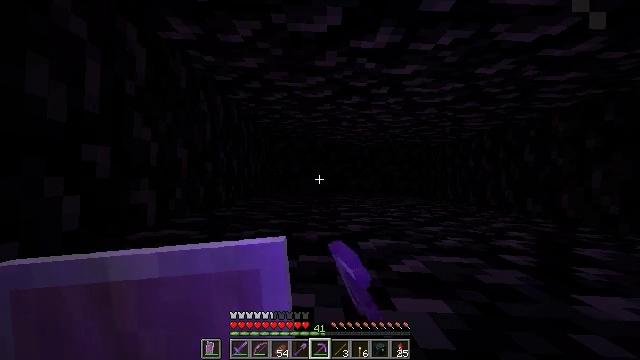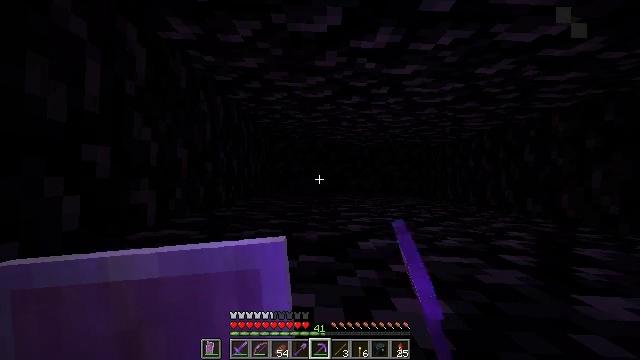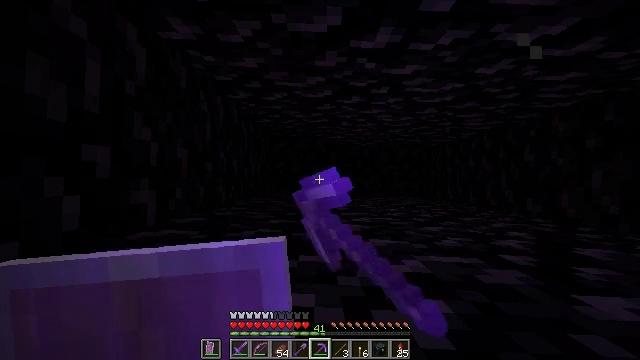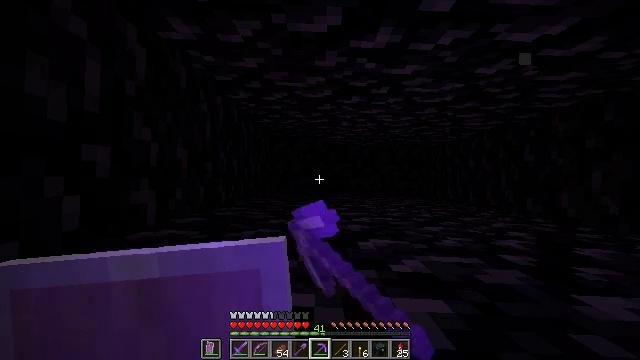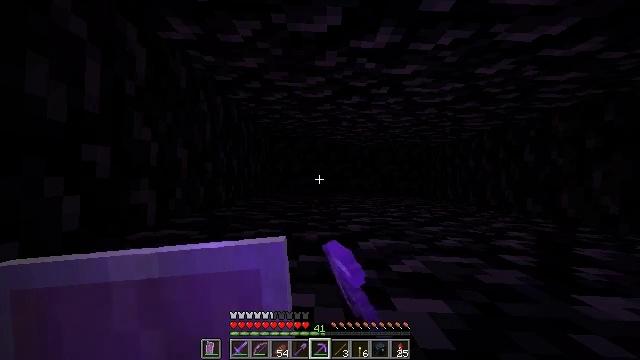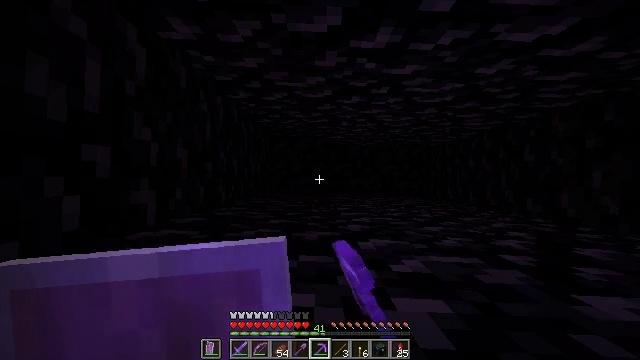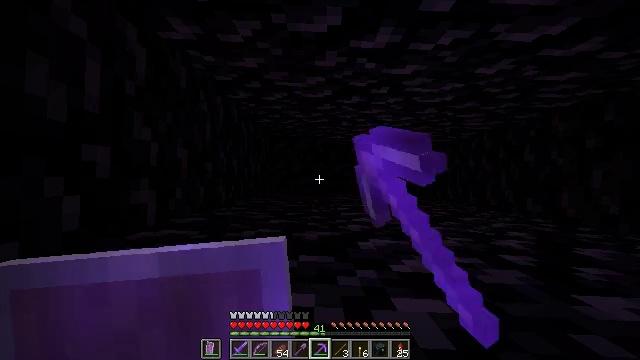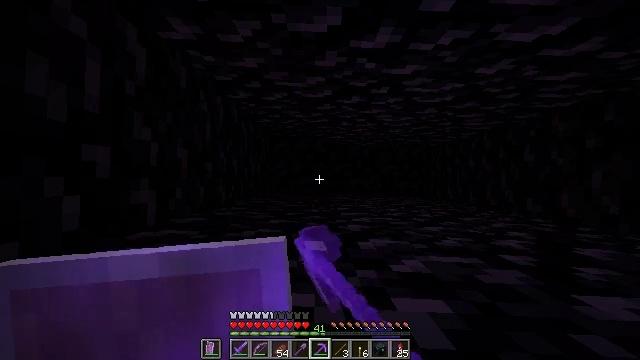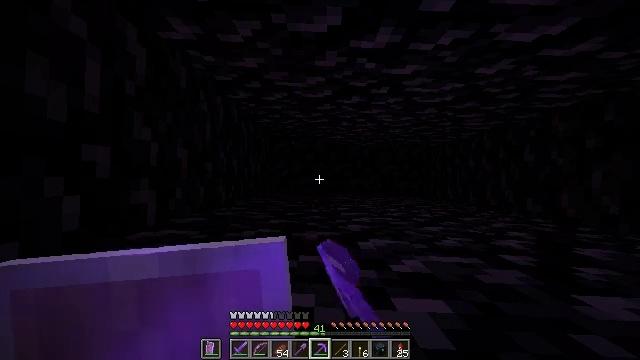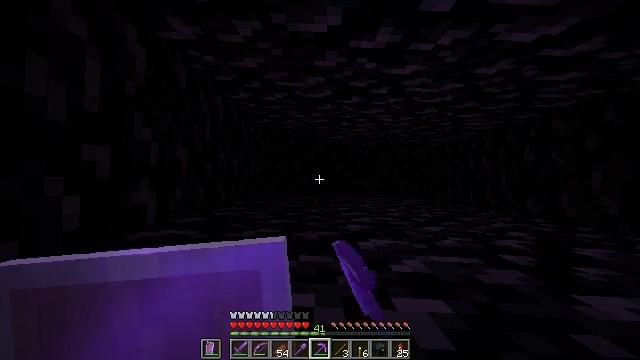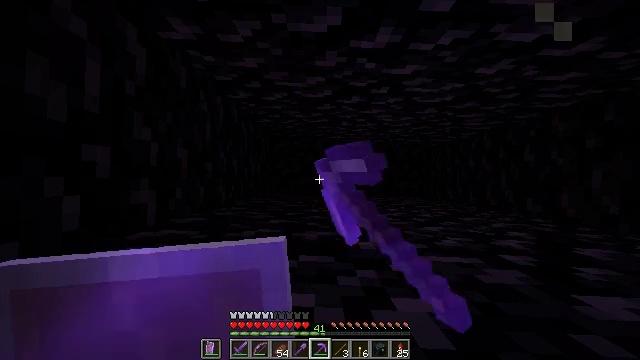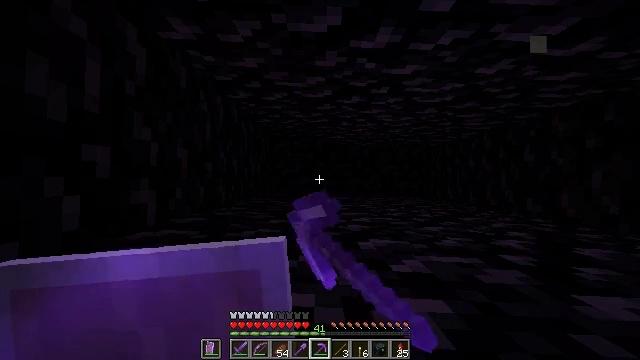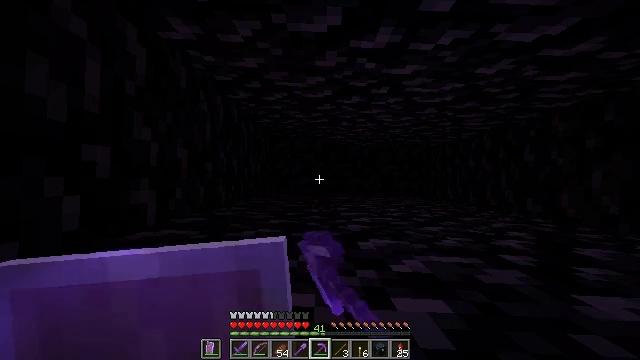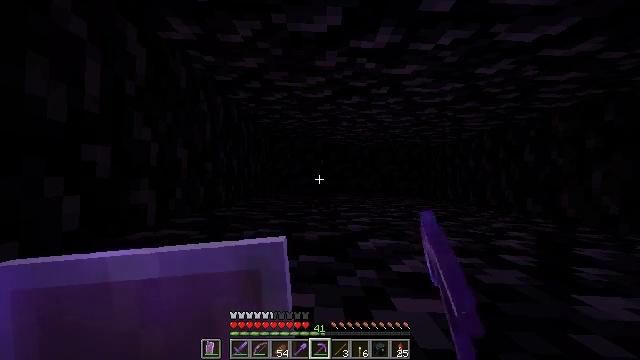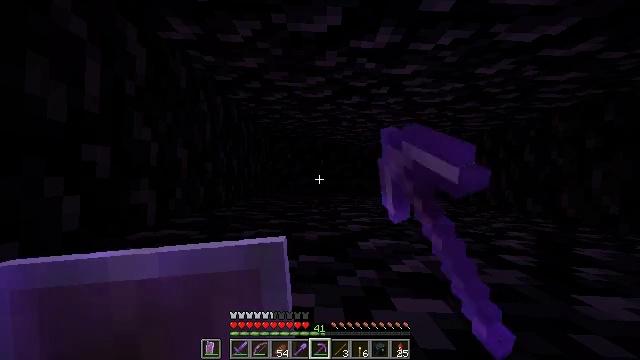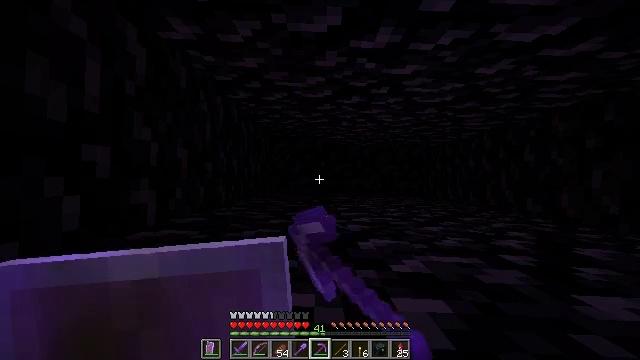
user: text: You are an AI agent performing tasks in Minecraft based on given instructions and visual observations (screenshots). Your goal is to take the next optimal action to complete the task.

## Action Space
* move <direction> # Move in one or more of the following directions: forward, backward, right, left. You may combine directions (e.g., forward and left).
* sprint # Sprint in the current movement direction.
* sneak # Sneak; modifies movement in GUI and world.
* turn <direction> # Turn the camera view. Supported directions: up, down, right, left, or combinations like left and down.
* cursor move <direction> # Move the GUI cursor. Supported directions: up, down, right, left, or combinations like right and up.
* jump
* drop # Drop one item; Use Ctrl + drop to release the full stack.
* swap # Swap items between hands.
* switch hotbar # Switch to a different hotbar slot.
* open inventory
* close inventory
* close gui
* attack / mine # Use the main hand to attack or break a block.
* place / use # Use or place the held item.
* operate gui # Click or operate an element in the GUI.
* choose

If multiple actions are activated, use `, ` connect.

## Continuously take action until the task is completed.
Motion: motion action
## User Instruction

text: Break the obsidian using a diamond or netherite pickaxe.
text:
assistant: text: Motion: attack / mine
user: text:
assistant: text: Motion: attack / mine
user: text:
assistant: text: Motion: attack / mine
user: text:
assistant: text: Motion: attack / mine
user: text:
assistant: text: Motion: attack / mine
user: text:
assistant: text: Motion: attack / mine
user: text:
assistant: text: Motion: attack / mine
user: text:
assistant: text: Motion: attack / mine
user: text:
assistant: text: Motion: attack / mine
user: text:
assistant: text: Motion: attack / mine
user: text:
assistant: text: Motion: attack / mine
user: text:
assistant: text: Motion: attack / mine
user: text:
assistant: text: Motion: attack / mine
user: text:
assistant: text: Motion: attack / mine
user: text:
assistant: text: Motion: attack / mine
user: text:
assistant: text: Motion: attack / mine
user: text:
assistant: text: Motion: attack / mine
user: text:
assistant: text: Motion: attack / mine
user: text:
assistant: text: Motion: attack / mine
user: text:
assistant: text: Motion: attack / mine
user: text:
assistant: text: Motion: attack / mine
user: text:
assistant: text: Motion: attack / mine
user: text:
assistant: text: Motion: attack / mine
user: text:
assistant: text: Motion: attack / mine
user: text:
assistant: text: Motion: attack / mine
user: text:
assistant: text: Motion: attack / mine
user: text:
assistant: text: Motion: attack / mine
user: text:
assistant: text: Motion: attack / mine
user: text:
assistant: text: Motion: attack / mine
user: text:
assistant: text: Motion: attack / mine